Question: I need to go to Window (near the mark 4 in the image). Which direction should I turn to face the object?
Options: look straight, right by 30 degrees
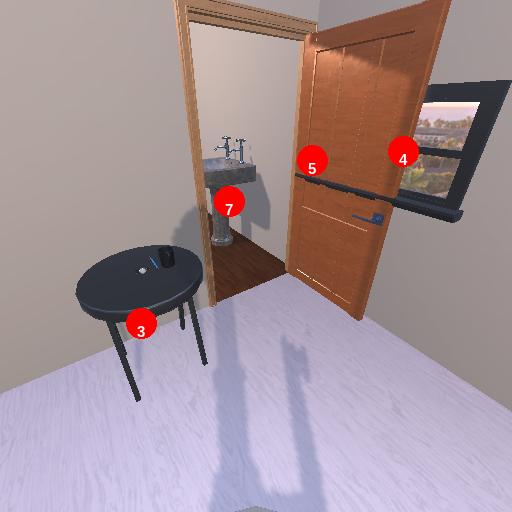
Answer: look straight